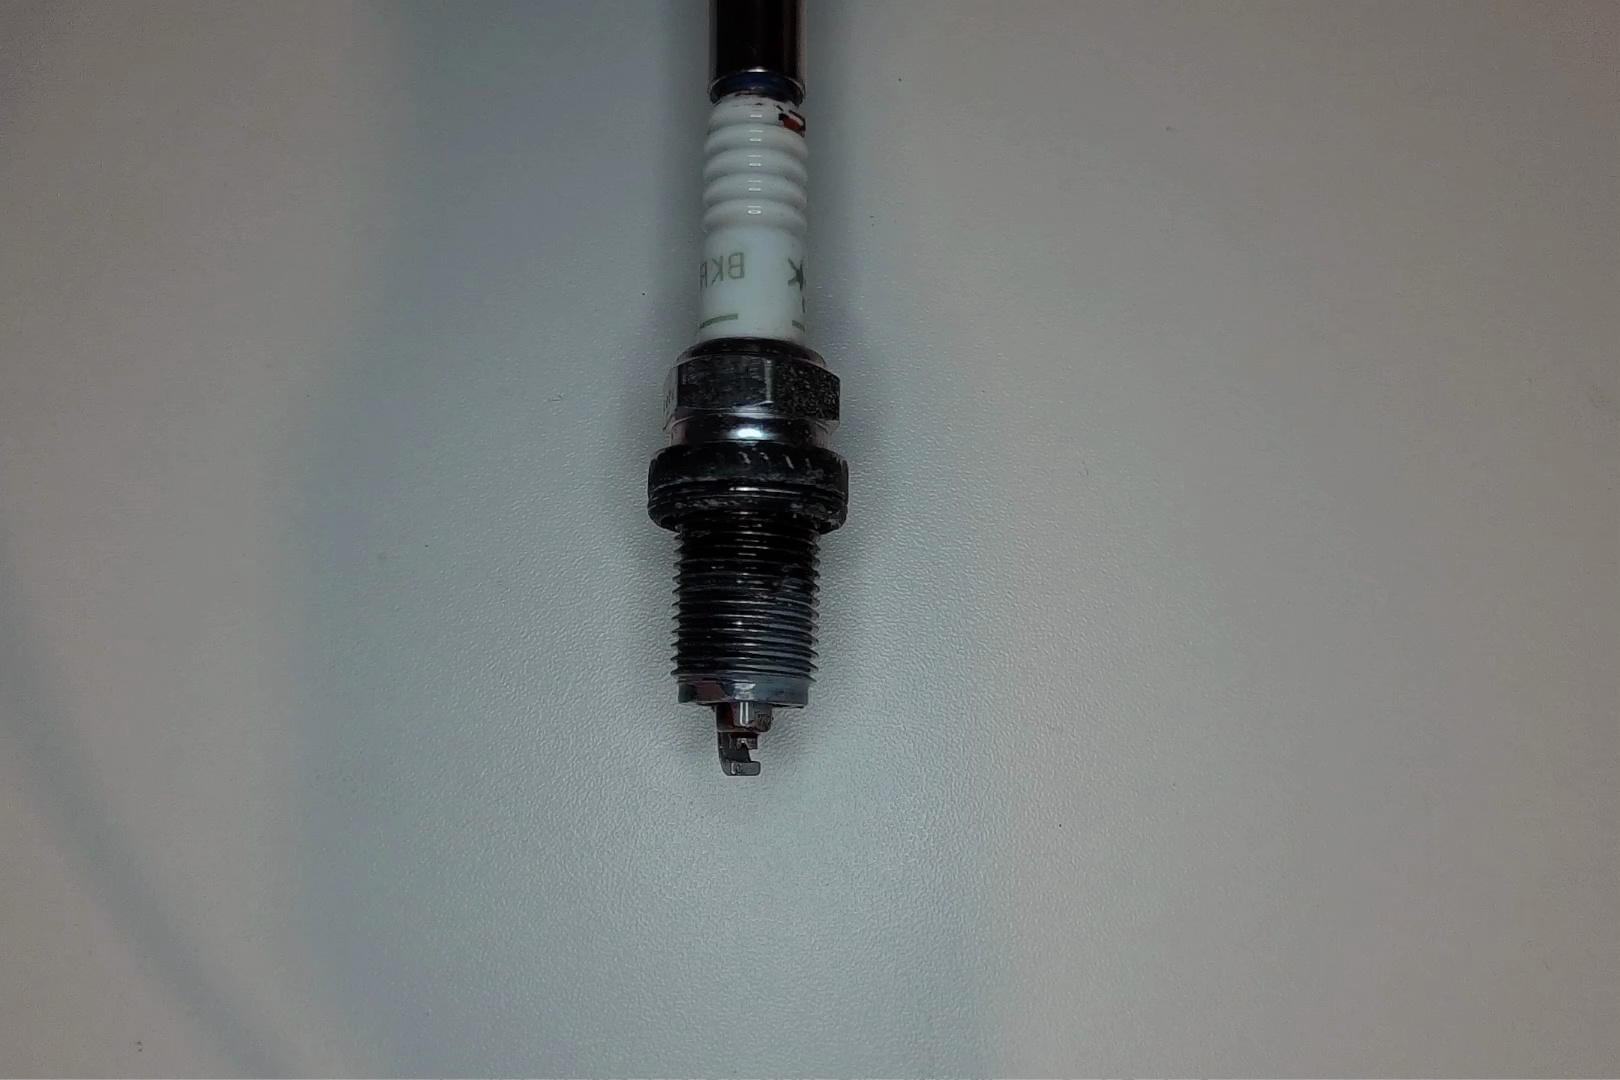
Label: anomaly